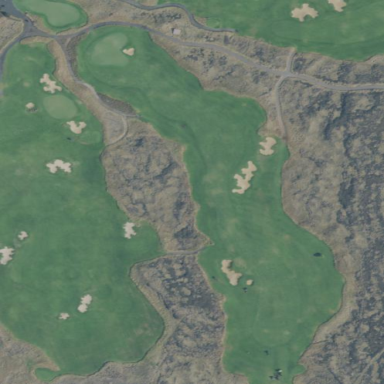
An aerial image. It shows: Rough area in golf course.